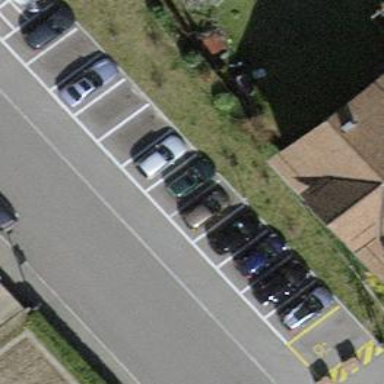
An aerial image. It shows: Parking area with asphalt surface.